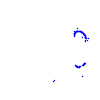
Particle: proton